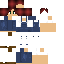
A female human skin with medium skin, wearing brown long hair dressed in a blue hoodie and black pants, featuring a closed mouth.